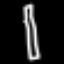
Label: pencil